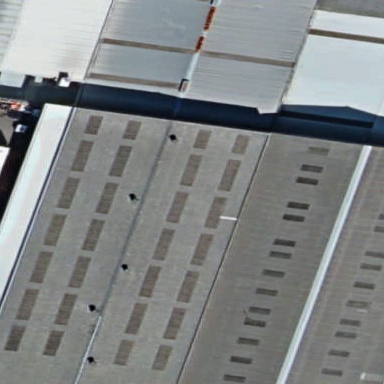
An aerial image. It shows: Warehouse.